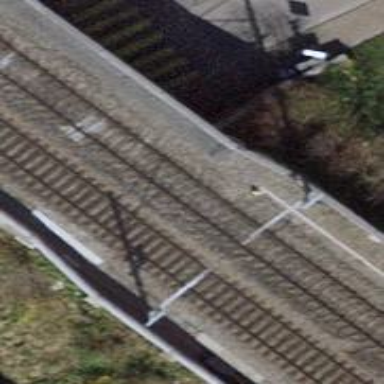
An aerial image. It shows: Bridge with electrified rail tracks and contact line.